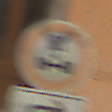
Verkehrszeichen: TatsaechlicheAchslast
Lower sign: RichtungsangabeDurchPfeile5
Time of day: MorningAfternoon
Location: Outdoor (Urban)
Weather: Clear
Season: NotSpecified
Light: Natural